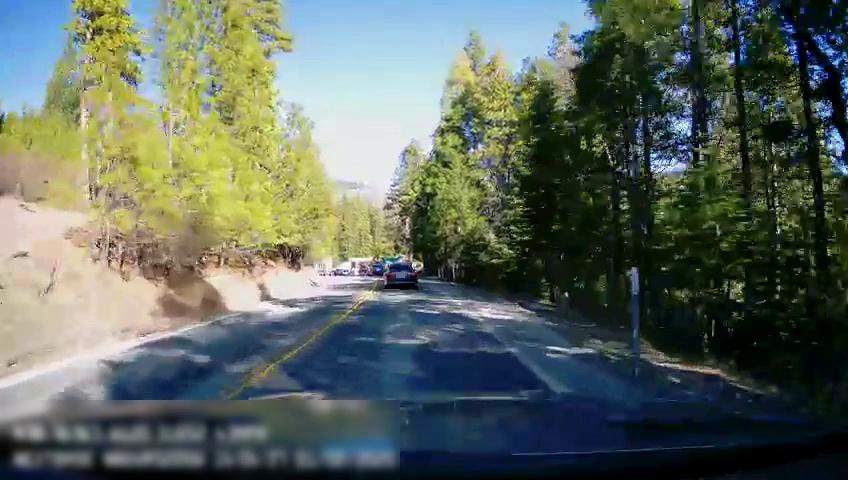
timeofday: Day
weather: Sunny
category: Drivable Space
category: Vehicles | Car
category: Vehicles | Car
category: Vehicles | Car
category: Lanes | Opposite Lane
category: Lanes | Current Lane
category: Lanes | Current Lane